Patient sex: F
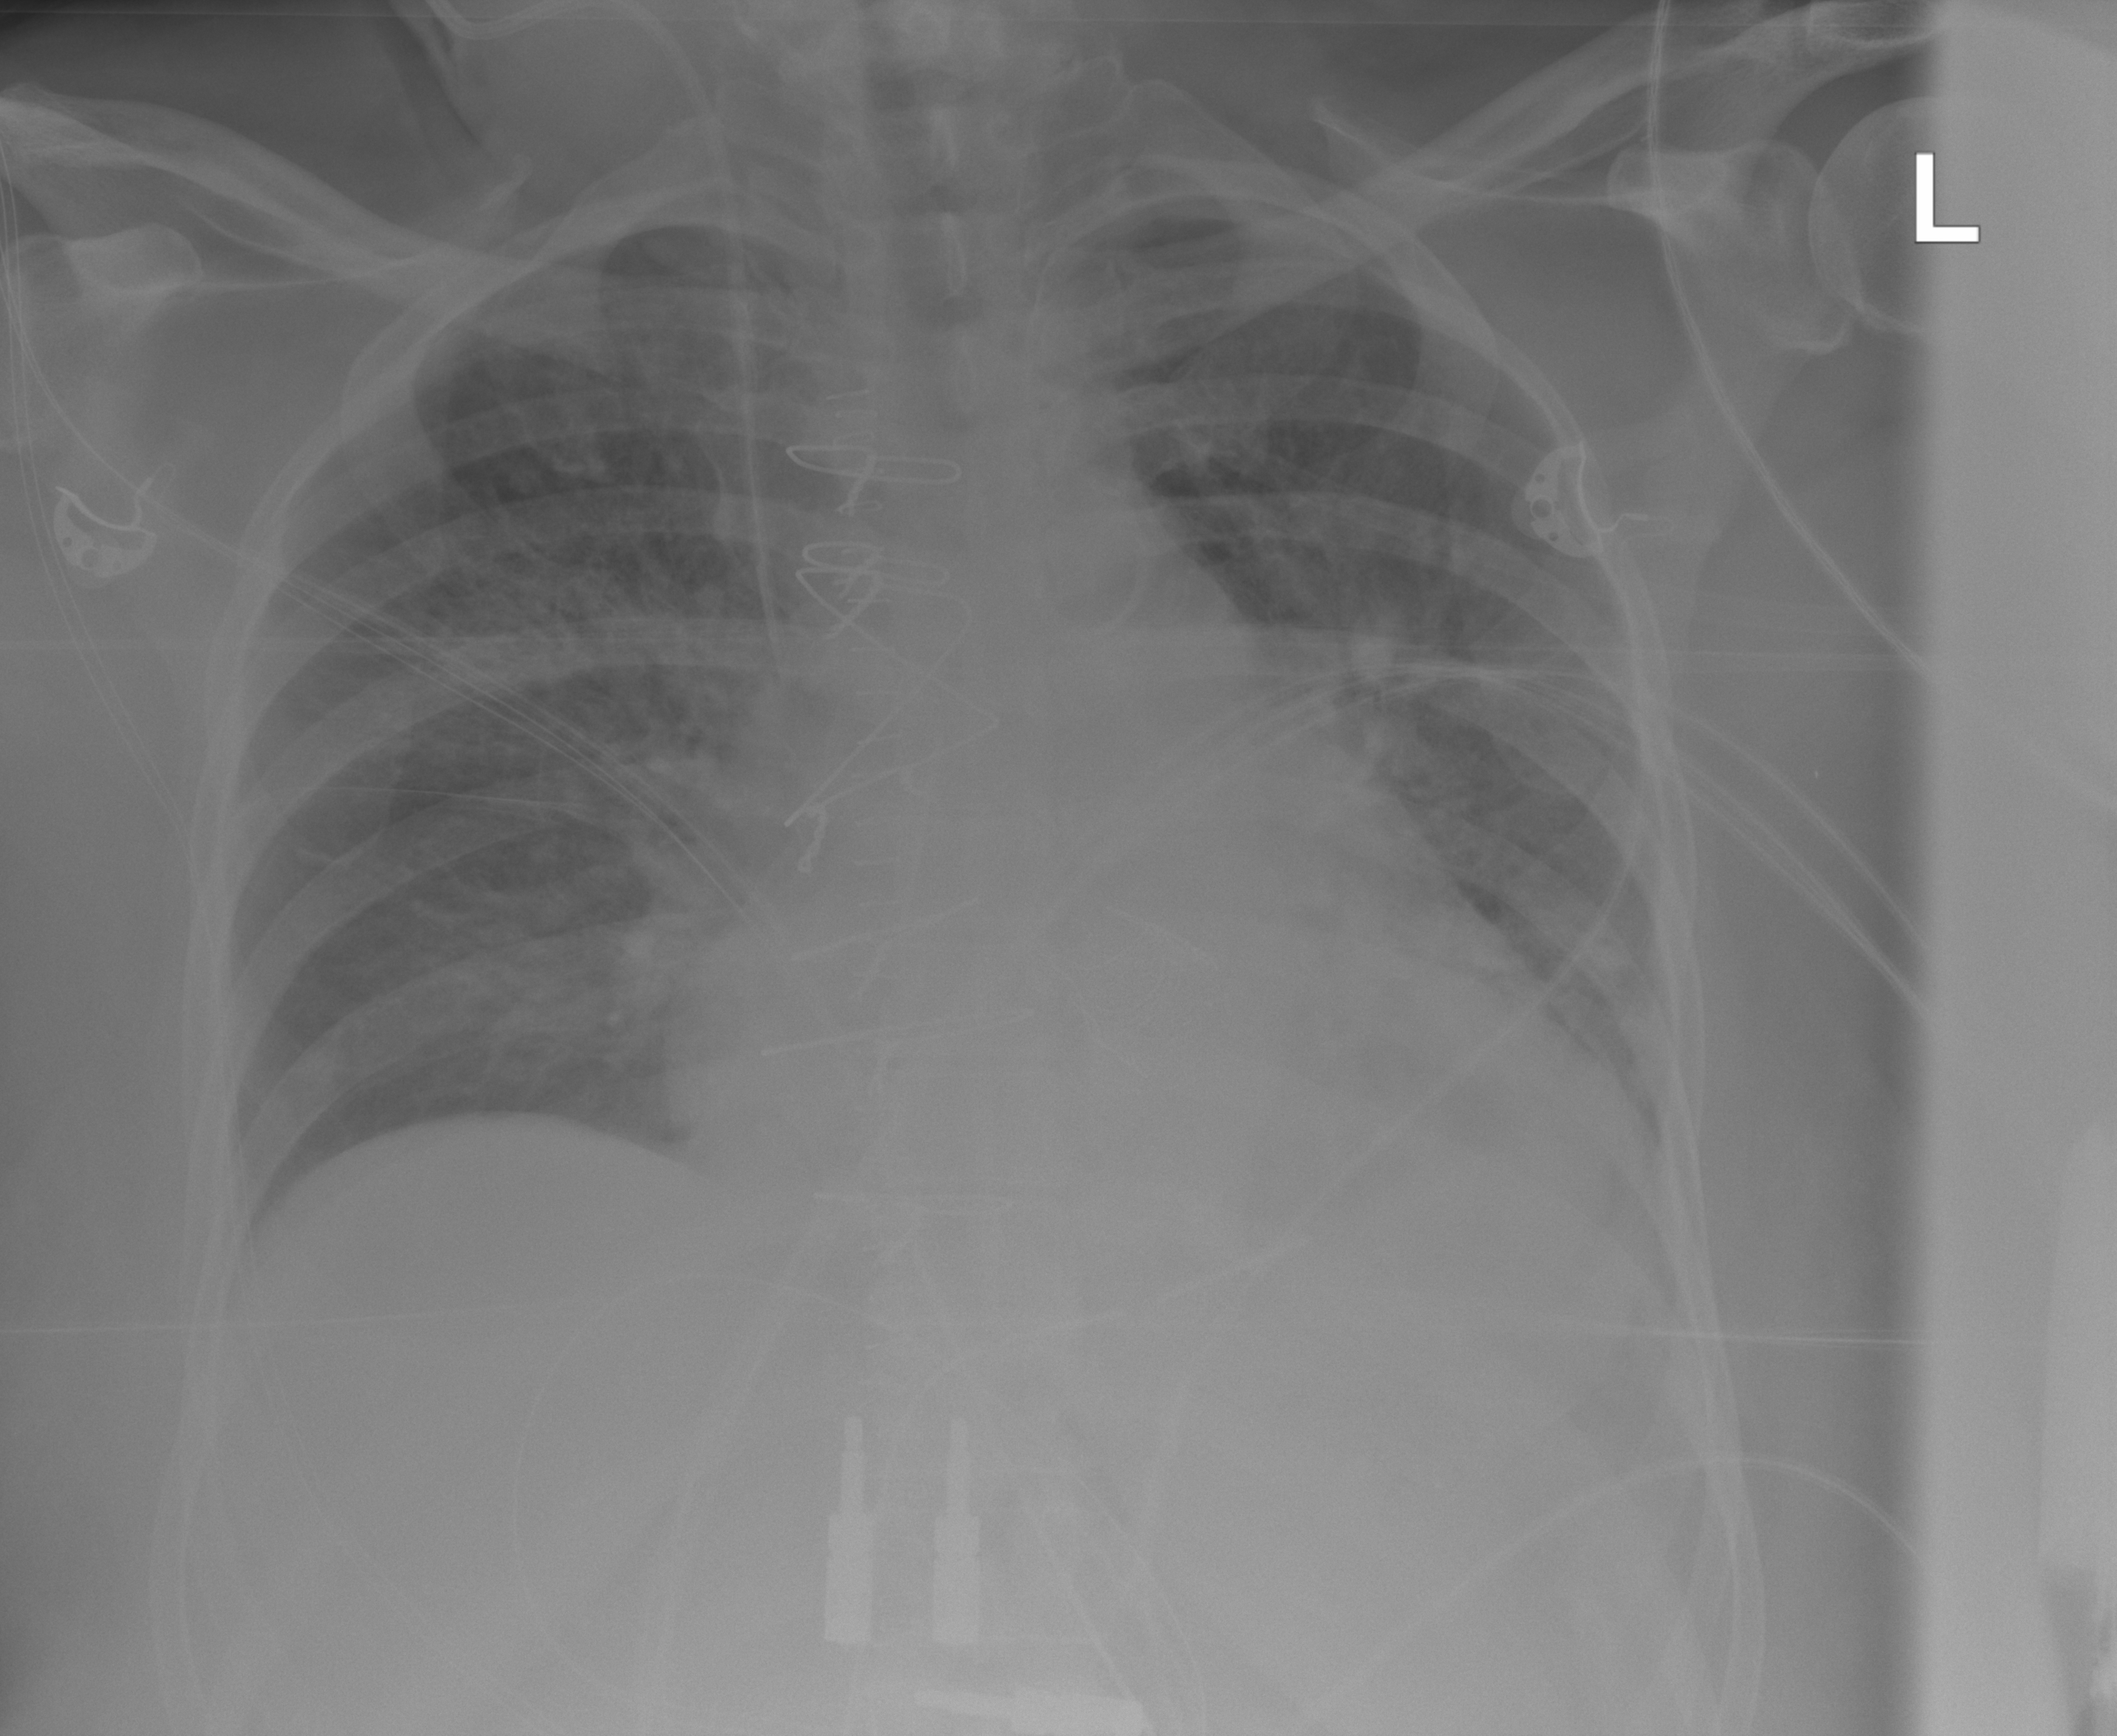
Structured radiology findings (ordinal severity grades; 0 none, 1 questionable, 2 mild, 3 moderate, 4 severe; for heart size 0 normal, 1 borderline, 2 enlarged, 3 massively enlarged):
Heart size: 2
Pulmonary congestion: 2
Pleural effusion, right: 0
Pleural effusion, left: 2
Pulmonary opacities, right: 2
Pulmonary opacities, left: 2
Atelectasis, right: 0
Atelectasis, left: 0